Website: lowes
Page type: review-order
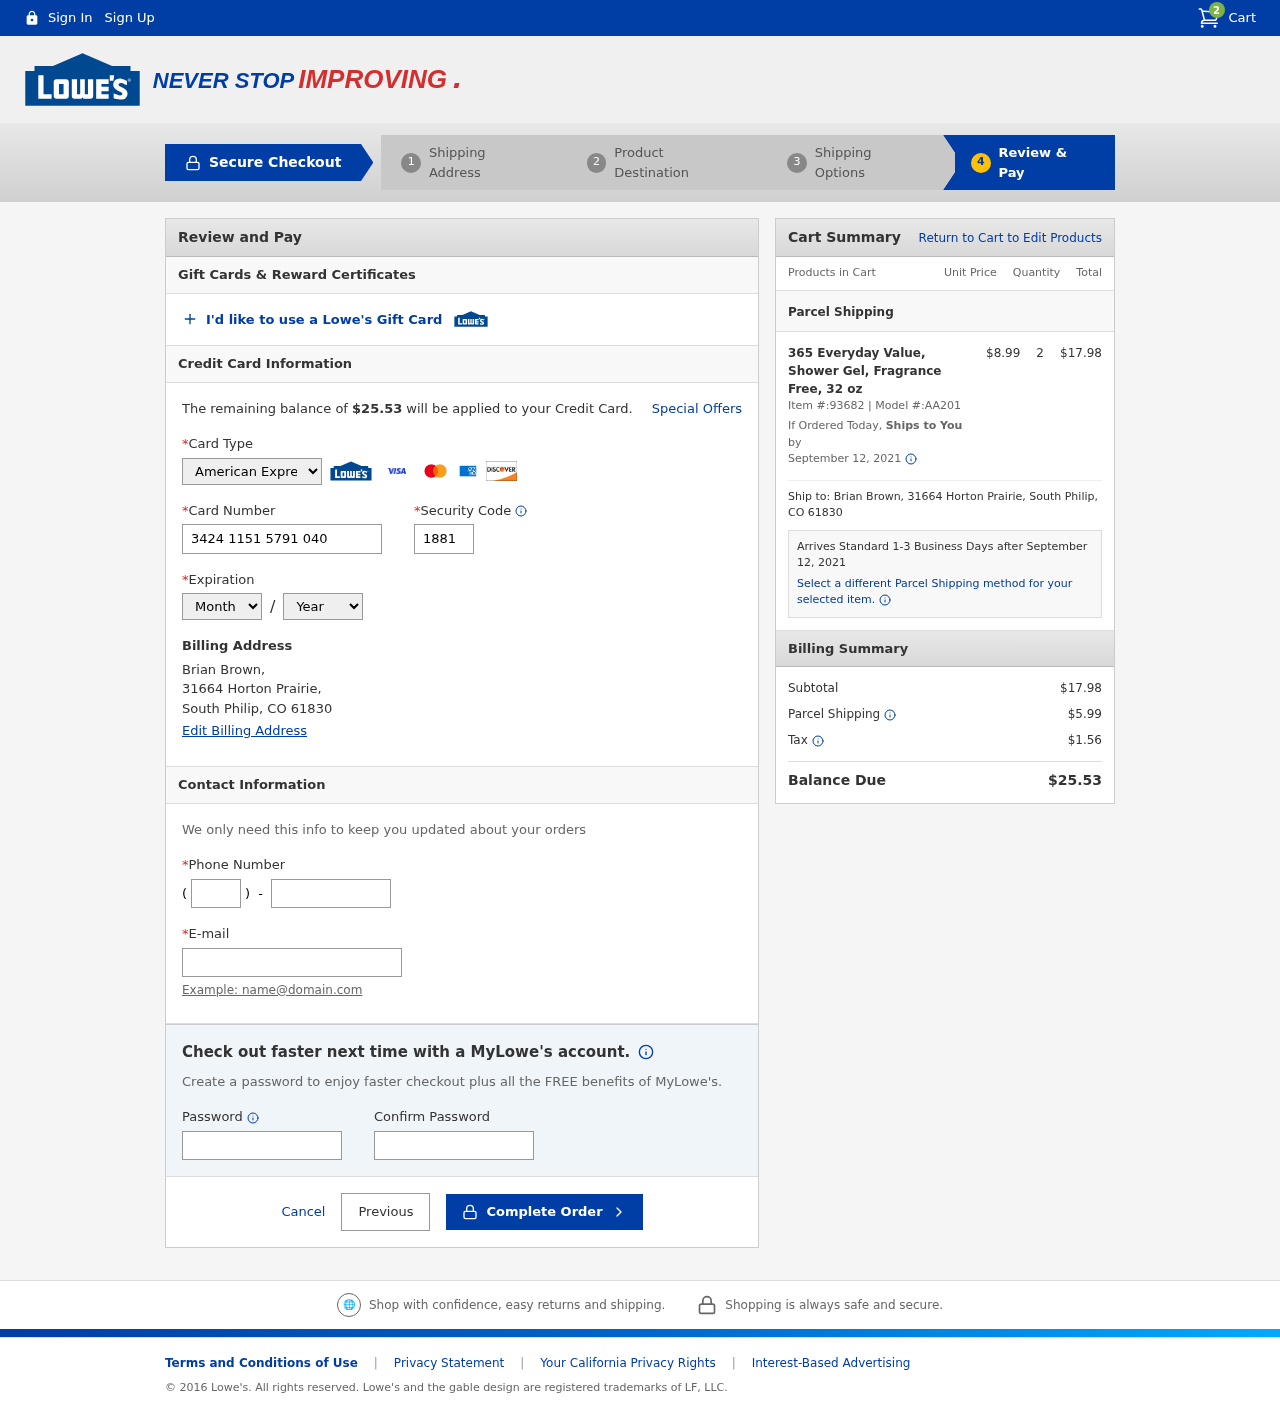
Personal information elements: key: PII_CARD_CVV
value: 1881
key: PII_CARD_EXPIRY_MONTH
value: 04
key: PII_CARD_EXPIRY_YEAR
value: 28
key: PII_CARD_NUMBER
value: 3424 1151 5791 040
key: PII_CARD_TYPE
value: American Express
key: PII_CITY
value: South Philip
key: PII_EMAIL
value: brianbrown@gmail.com
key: PII_FULLNAME
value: Brian Brown,
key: PII_PHONE
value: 7585299553
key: PII_PHONE_AREA
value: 758
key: PII_POSTCODE
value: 61830
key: PII_STATE_ABBR
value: CO
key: PII_STREET
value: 31664 Horton Prairie
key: PII_STREET
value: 31664 Horton Prairie,
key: PII_FULLNAME2
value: Brian Brown
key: PII_POSTCODE_FULL
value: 61830
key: PII_CITY_STATE
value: South Philip, CO
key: PII_CITY_STATE_ZIP
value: South Philip, CO 61830
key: PII_POSTCODE_NUMERIC
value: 61830
Product elements: key: PRODUCT1_NAME
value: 365 Everyday Value, Shower Gel, Fragrance Free, 32 oz
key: PRODUCT1_PRICE
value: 8.99
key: PRODUCT1_QUANTITY
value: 2
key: PRODUCT1_ITEM_NUMBER
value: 93682
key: PRODUCT1_MODEL_NUMBER
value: AA201
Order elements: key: ORDER_NUM_ITEMS
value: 2
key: ORDER_TOTAL
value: $25.53
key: ORDER_SHIPPING_DATE
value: September 12, 2021
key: ORDER_SUBTOTAL
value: $17.98
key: ORDER_SHIPPING_DATE2
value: September 12, 2021
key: ORDER_SUBTOTAL2
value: $17.98
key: ORDER_SHIPPING_COST
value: $5.99
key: ORDER_TAX
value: $1.56